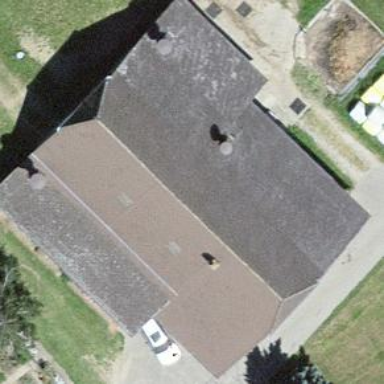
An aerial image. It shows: Farm building.